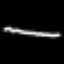
Label: squiggle